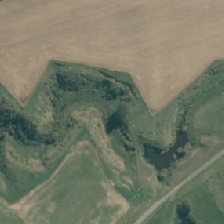
Land cover: low_producing_grassland